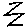
Label: zigzag